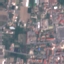
Land use / land cover: Residential